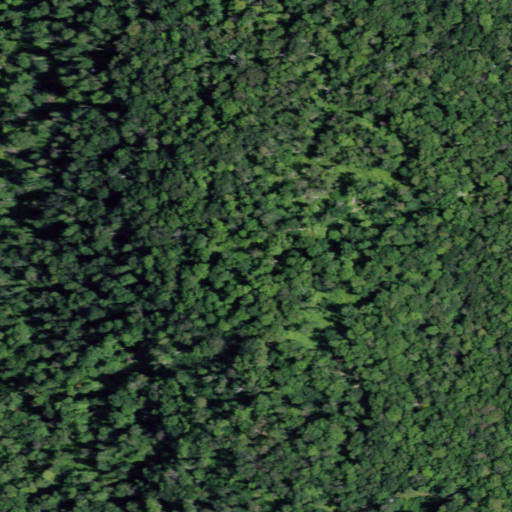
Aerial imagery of mountain in New York named The Gipfel containing deciduous forest and mixed forest